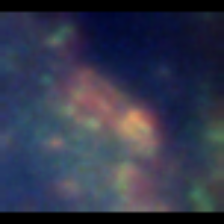
Taxon: Diatom_aggregate
Group: Diatoms